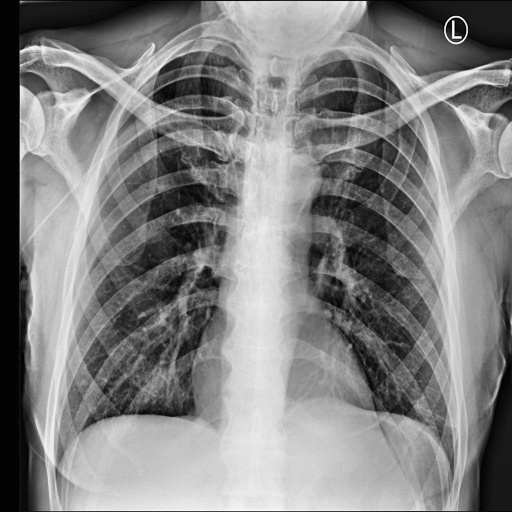
Finding: NORMAL